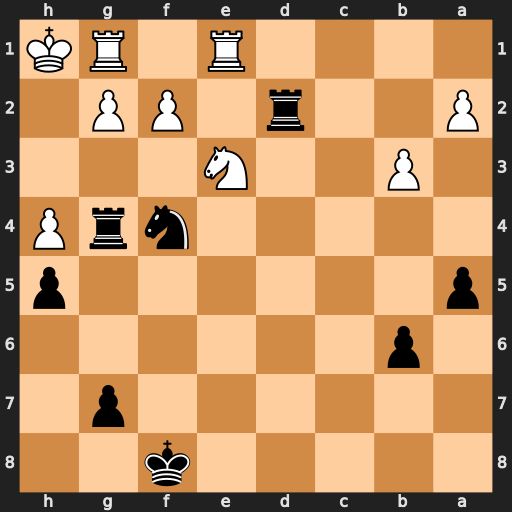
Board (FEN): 5k2/6p1/1p6/p6p/5nrP/1P2N3/P2r1PP1/4R1RK
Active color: b
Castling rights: -
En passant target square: -
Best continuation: Rxh4#